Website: apple
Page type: review-order
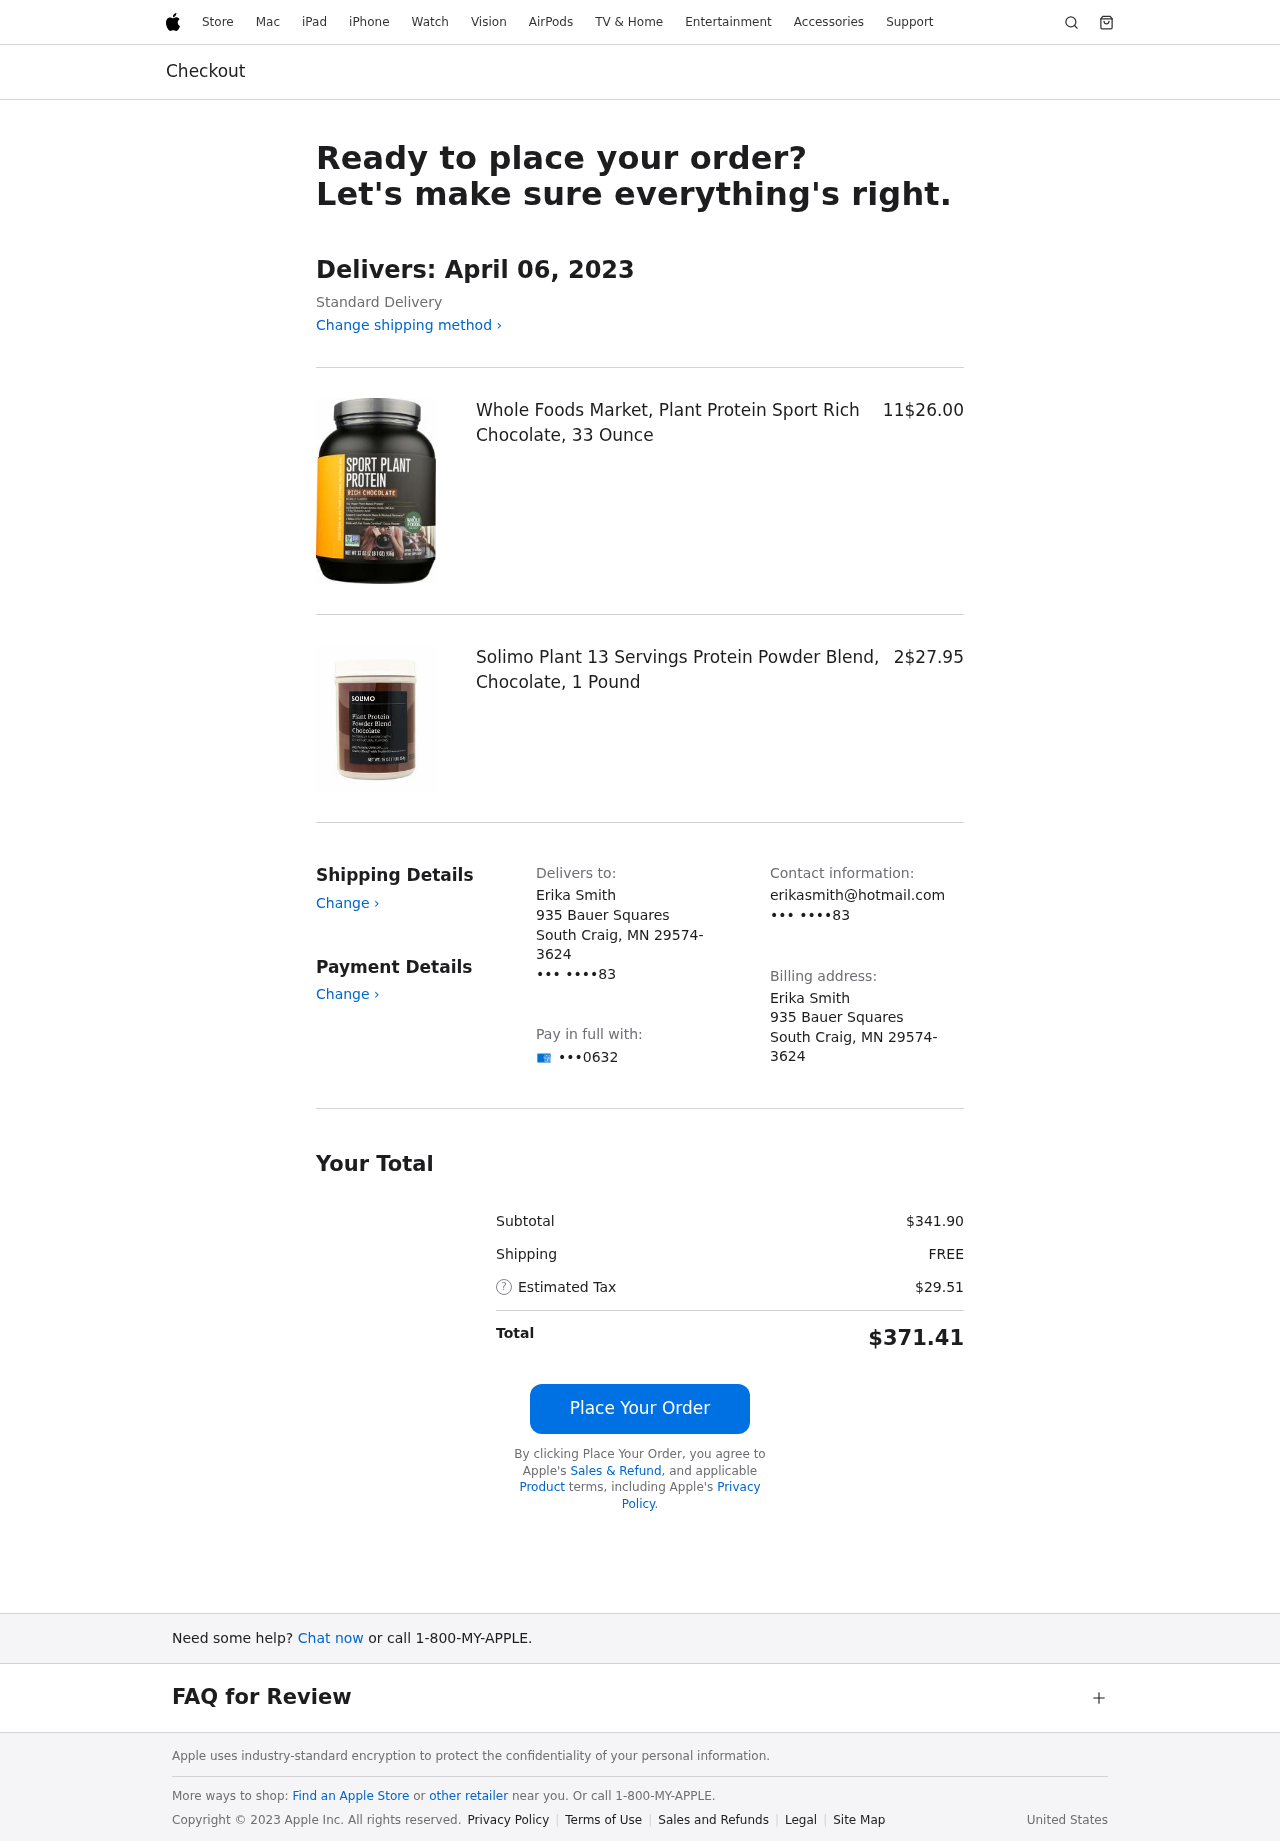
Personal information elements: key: PII_CARD_LAST4
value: •••0632
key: PII_CITY
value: South Craig
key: PII_EMAIL
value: erikasmith@hotmail.com
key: PII_FULLNAME
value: Erika Smith
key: PII_PHONE
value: ••• ••••83
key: PII_POSTCODE_FULL
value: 29574-3624
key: PII_STATE_ABBR
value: MN
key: PII_STREET
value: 935 Bauer Squares
Product elements: key: PRODUCT1_NAME
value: Whole Foods Market, Plant Protein Sport Rich Chocolate, 33 Ounce
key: PRODUCT1_PRICE
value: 26
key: PRODUCT1_QUANTITY
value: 11
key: PRODUCT2_NAME
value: Solimo Plant 13 Servings Protein Powder Blend, Chocolate, 1 Pound
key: PRODUCT2_PRICE
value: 27.95
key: PRODUCT2_QUANTITY
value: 2
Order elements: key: ORDER_DELIVERY_DATE
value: April 06, 2023
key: ORDER_SUBTOTAL
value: $341.90
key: ORDER_SHIPPING_COST
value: FREE
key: ORDER_TAX
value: $29.51
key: ORDER_TOTAL
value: $371.41